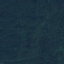
Land use / land cover class: Forest